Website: macys
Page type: delivery-shipping
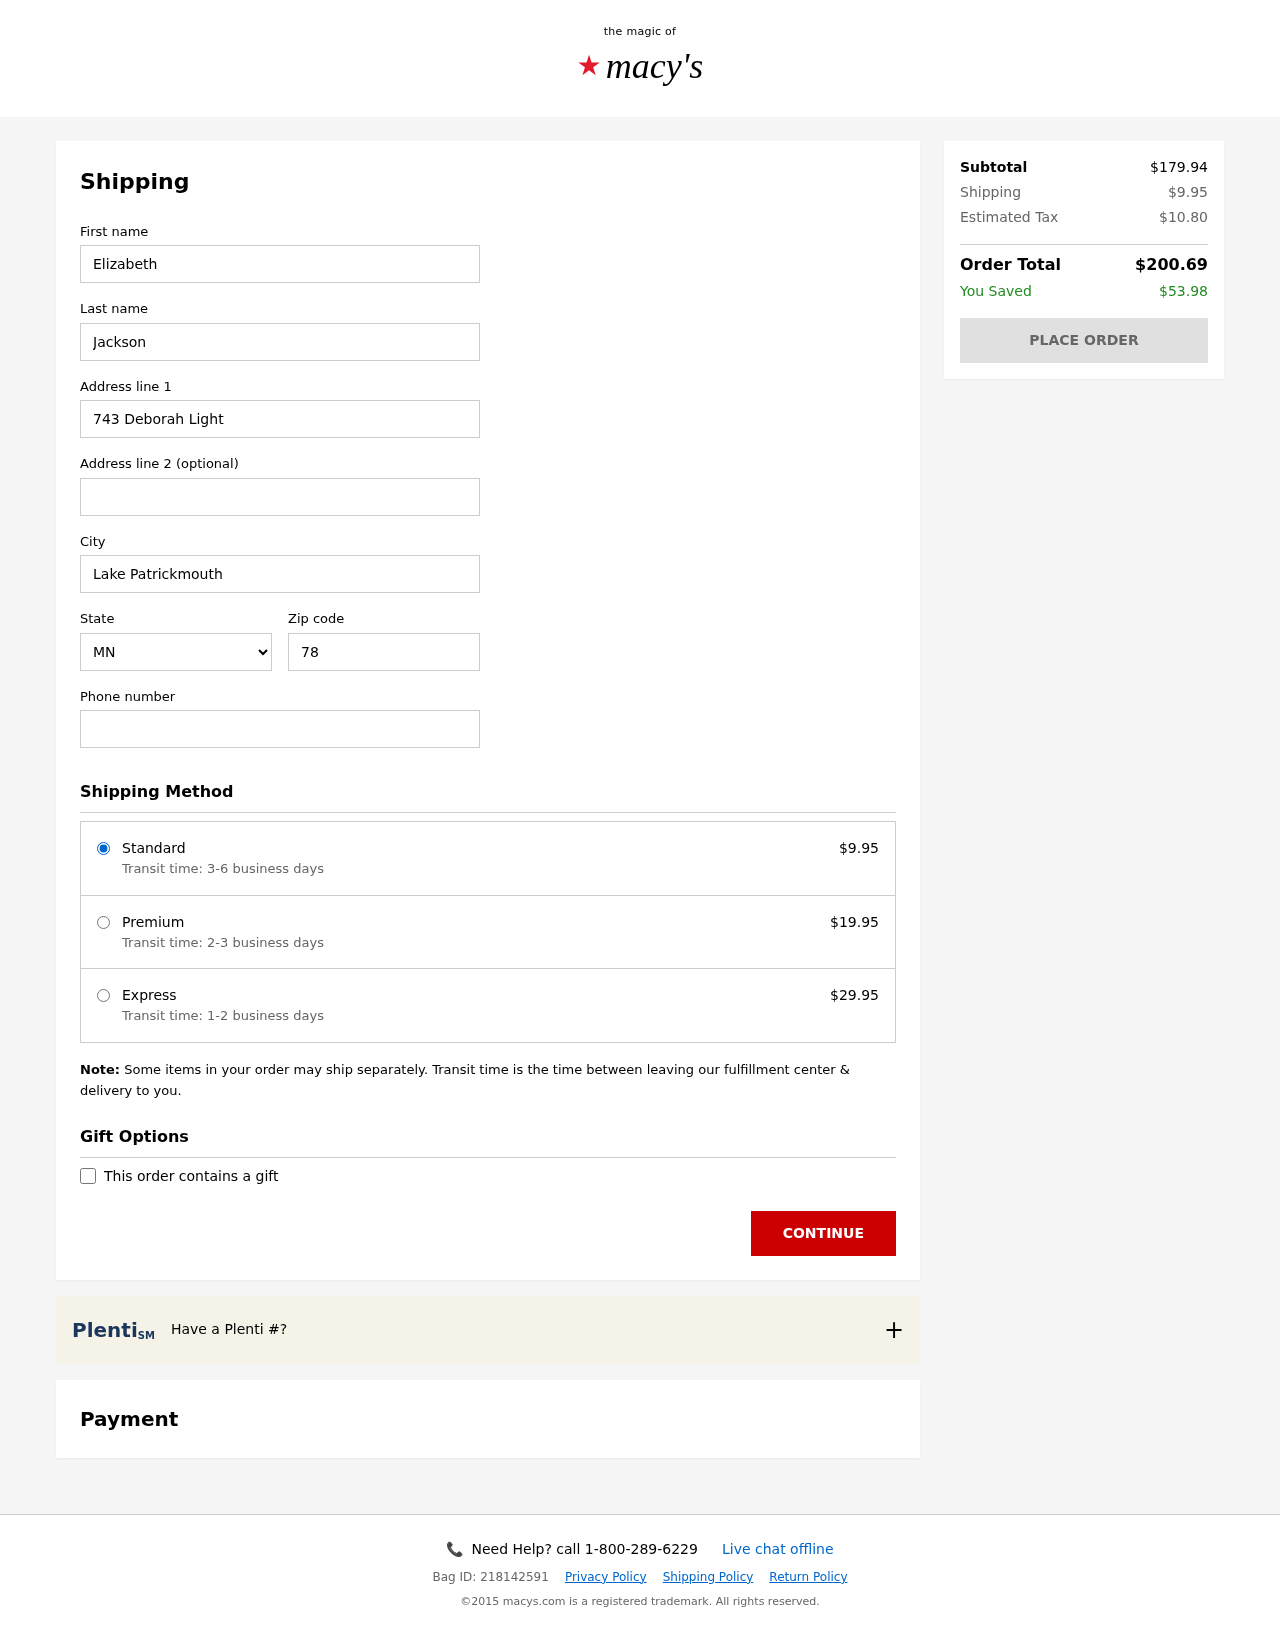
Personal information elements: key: PII_CITY
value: Lake Patrickmouth
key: PII_FIRSTNAME
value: Elizabeth
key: PII_LASTNAME
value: Jackson
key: PII_PHONE
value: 2257074389
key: PII_POSTCODE
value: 78774
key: PII_STATE_ABBR
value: MN
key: PII_STREET
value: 743 Deborah Light
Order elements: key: ORDER_SHIPPING_COST
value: $9.95
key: ORDER_SHIPPING_PREMIUM
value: $19.95
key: ORDER_SHIPPING_EXPRESS
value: $29.95
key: ORDER_SUBTOTAL
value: $179.94
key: ORDER_TAX
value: $10.80
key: ORDER_TOTAL
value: $200.69
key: ORDER_SAVINGS
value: $53.98